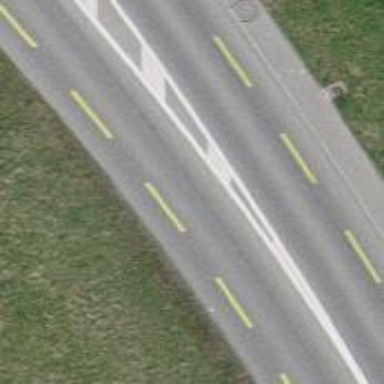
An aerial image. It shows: Secondary road with asphalt surface and designated cycle lane.